Field crop: tomato
Growth stage: 1
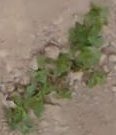
Species: portulaca